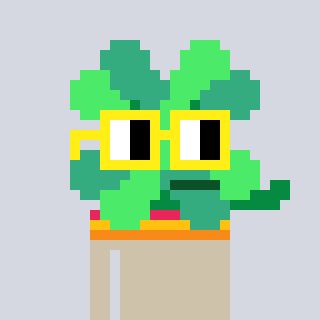
a pixel art character with square yellow glasses, a clover-shaped head and a bege-colored body on a cool background